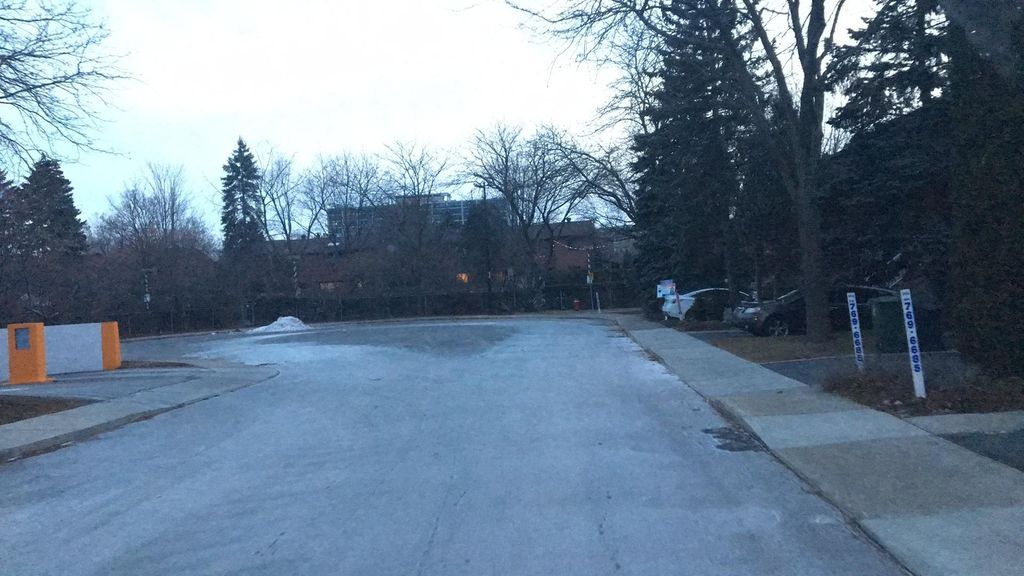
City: montreal